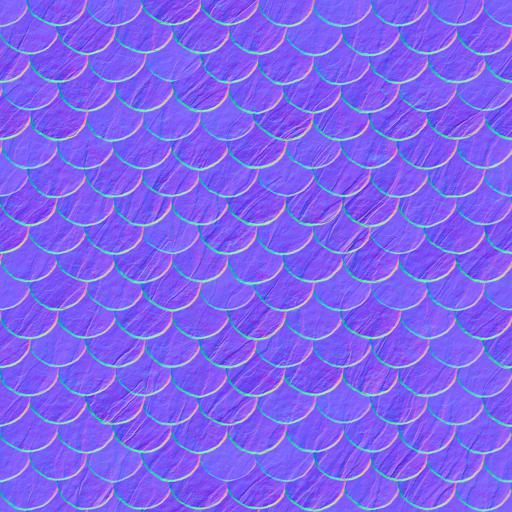
clean roofing tiles round slate tiled